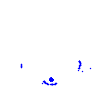
Particle: electron